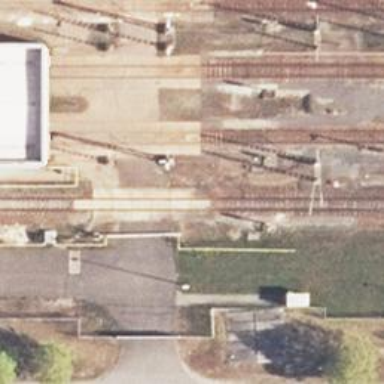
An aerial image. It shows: Level crossing along the railway.